Question: I don't know how to ask this question, actually. But I have a bunch of equations and constants and are all connected somehow. Let's say the following code in Matlab, for example:
'''
R=8.314;
n=0.412;
a=4;
m=2;
S=10;
rho=1;
F=m*a;
P=F/S;
V=m/rho;
T=(P*V)/(n*R);
'''
Is there a way that Matlab (or another language) returns you a diagram with the workflow, or something like that the figure?

Because I think any language needs to define each constant and equation in order, so I just want that order back
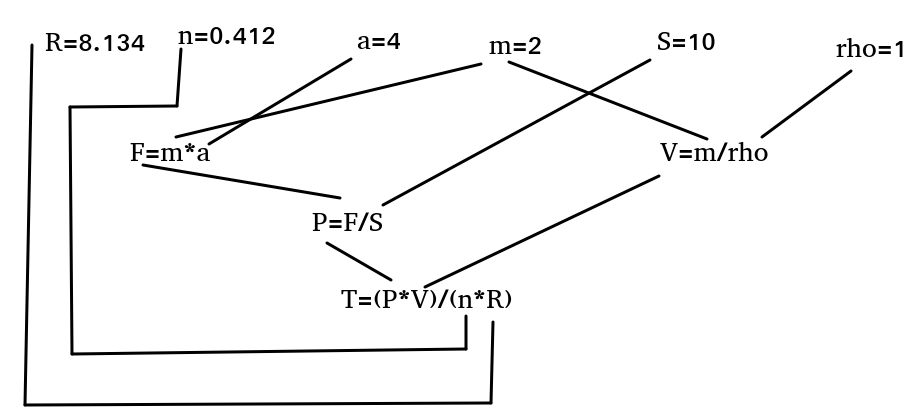
Answer: In R use the igraph package as shown. We assume that the input is the character string 'Lines' shown in the Note at the end.
Read the input using 'scan' ('scan' can also read from a file but to keep things self contained we use a character string as input here), remove empty components and strip out whitespace.
Extract the lhs and rhs of each line.
Then for each element of 'rhs' get the variables in it giving list L. Replace names with character labels of the form variable = expression.
Convert to data frame and from that to an igraph object 'g' and plot.
'''
library(igraph)
set.seed(123)
V1 <- scan(text = Lines, sep = ";", what = "", quiet = TRUE)
V1 <- gsub(" ", "", V1[V1 != ""])
lhs <- sub("=.*", "", V1)
rhs <- sub(".*=", "", V1)
L <- setNames(lapply(rhs, function(x) all.vars(parse(text = x))), V1)
L <- lapply(L, function(x) ifelse(x %in% lhs,
paste0(x, "=", rhs[match(x, lhs)]), x))
g <- graph.data.frame(stack(L))
plot(g, vertex.color = NA, vertex.frame.color = NA)
'''
<URL>
## Heatmap
Another possible representation is as a heatmap. Get the adjacency matrix, optionally remove rows and columns which are all zero and plot.
'''
m <- as.matrix(get.adjacency(g))
m <- m[apply(m > 0, 1, any), apply(m > 0, 2, any)] # rm 0 rows & cols
heatmap(m, Rowv = NA, Colv = NA, col = 2:3, scale = "none",
margins = c(7, 7), cexCol = 1, cexRow = 1)
'''
<URL>
## Bubble plot
Similar to the heat map we could draw a bubble plot:
'''
library(ggplot2)
ggplot(stack(L), aes(ind, values)) + geom_point(cex = 10) + xlab("") + ylab("")
'''
<URL>
## Text
Another possibility is to just show the dependencies using text. Display just 'L' instead if you want to see components which have no dependencies as well.
'''
L[lengths(L) > 0]
'''
giving:
'''
$'F=m*a'
[1] "m=2" "a=4"
$'P=F/S'
[1] "F=m*a" "S=10"
$'V=m/rho'
[1] "m=2" "rho=1"
$'T=(P*V)/(n*R)'
[1] "P=F/S" "V=m/rho" "n=0.412" "R=8.314"
'''
and inverting the list:
'''
lapply(split(stack(L), stack(L)$values), function(x) as.character(x$ind))
'''
giving:
'''
$'a=4'
[1] "F=m*a"
$'F=m*a'
[1] "P=F/S"
$'m=2'
[1] "F=m*a" "V=m/rho"
$'n=0.412'
[1] "T=(P*V)/(n*R)"
$'P=F/S'
[1] "T=(P*V)/(n*R)"
$'R=8.314'
[1] "T=(P*V)/(n*R)"
$'rho=1'
[1] "V=m/rho"
$'S=10'
[1] "P=F/S"
$'V=m/rho'
[1] "T=(P*V)/(n*R)"
'''
## Note
'''
Lines <- "
R=8.314;
n=0.412;
a=4;
m=2;
S=10;
rho=1;
F=m*a;
P=F/S;
V=m/rho;
T=(P*V)/(n*R);
"
'''